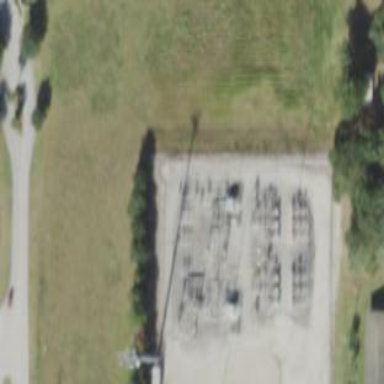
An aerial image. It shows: Outdoor power substation surrounded by fence. The substation is specifically for distribution purposes.